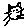
Label: cat